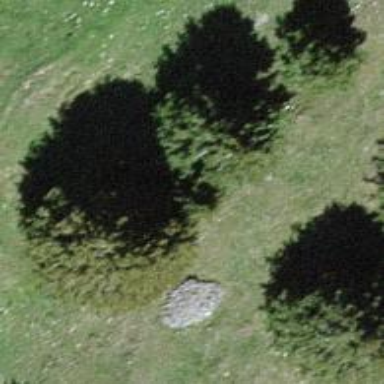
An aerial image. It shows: Beautiful tree in nature.